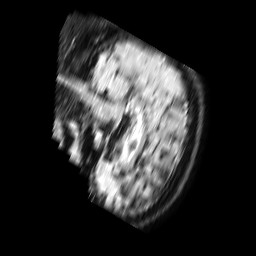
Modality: FLAIR
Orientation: sagittal
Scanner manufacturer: philips
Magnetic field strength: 1.5 T
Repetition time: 6 s
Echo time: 0.1027 s